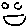
Label: smiley face